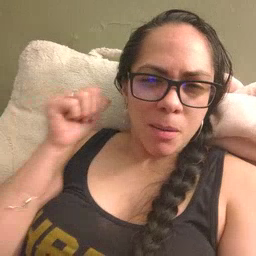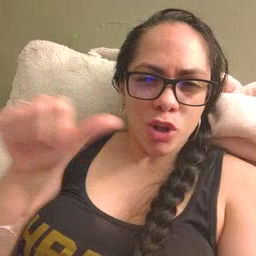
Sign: backyard